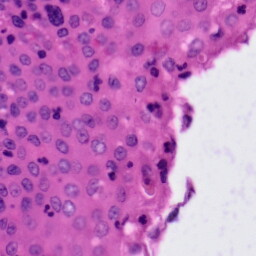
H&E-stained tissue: Tonsil